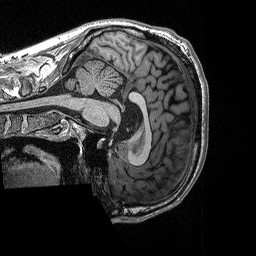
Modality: T1w
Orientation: sagittal
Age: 28
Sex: male
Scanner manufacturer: siemens
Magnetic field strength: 3 T
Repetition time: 2.3 s
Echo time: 0.00298 s